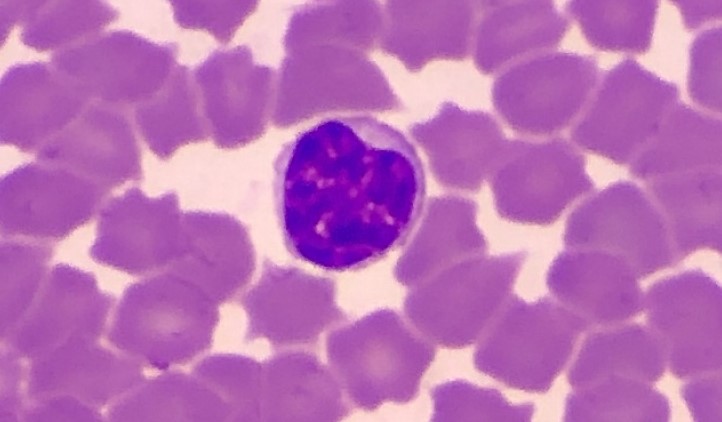
White blood cell type: Lymphocyte